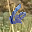
Label: 6